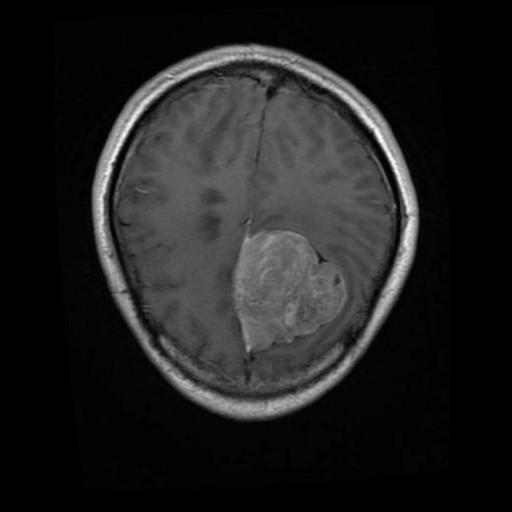
Label: meningioma